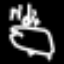
Label: frog